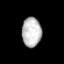
Tissue: prostate
Cell type: Fibroblasts
Senescence score: 0.7704
Nuclear area (px): 560
Mean DAPI intensity: 189.67